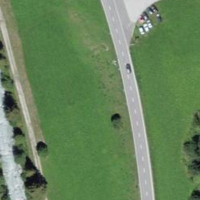
EUNIS habitat code: 26
Species observed at this site:
Chamaenerion angustifolium
Campanula rapunculoides
Centaurea scabiosa
Echium vulgare
Aglais urticae
Fragaria vesca
Achillea millefolium